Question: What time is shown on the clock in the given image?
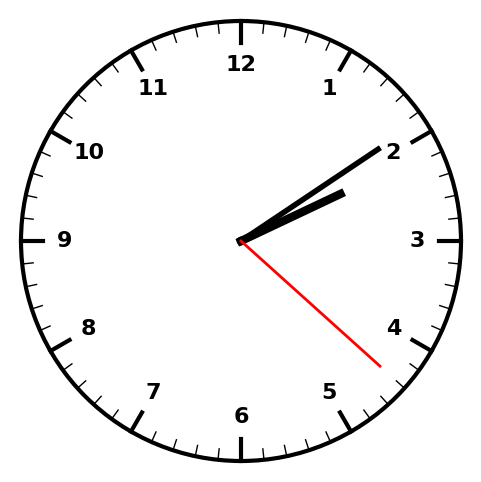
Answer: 02:09:22